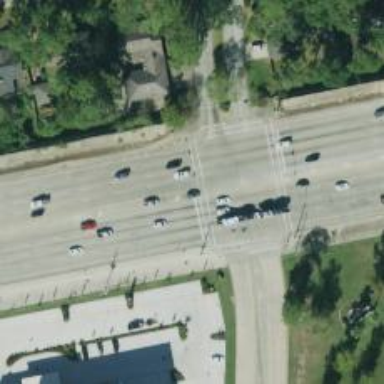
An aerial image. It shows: Primary highway.